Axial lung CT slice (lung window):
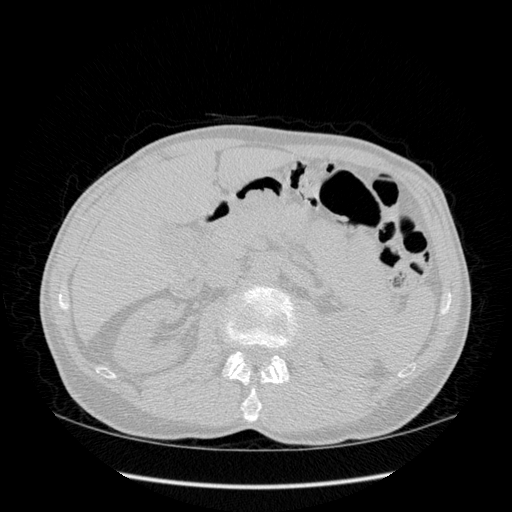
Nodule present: no